Field crop: maize
Growth stage: 2
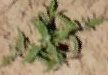
Species: atriplex